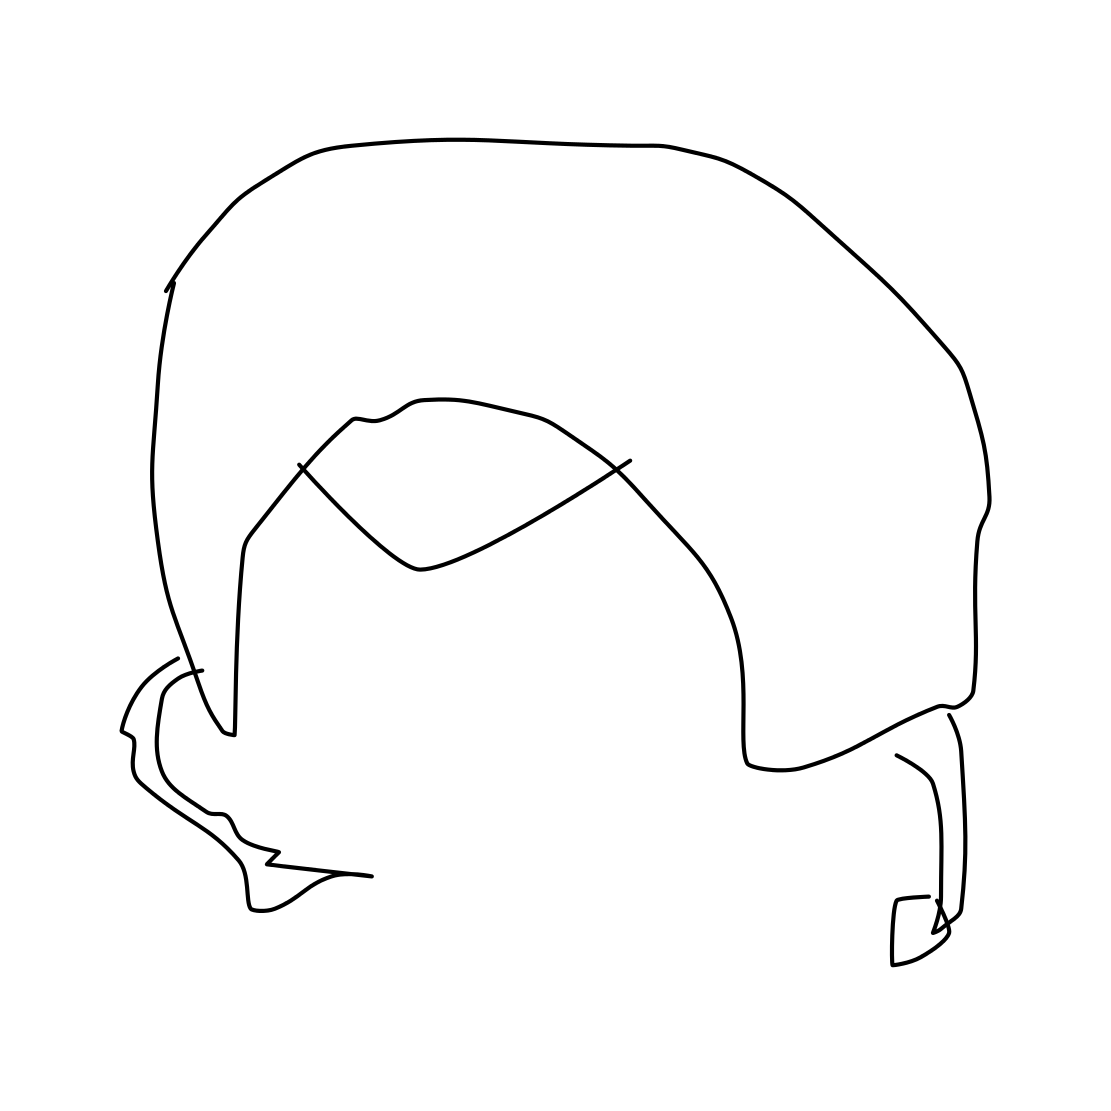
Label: helmet